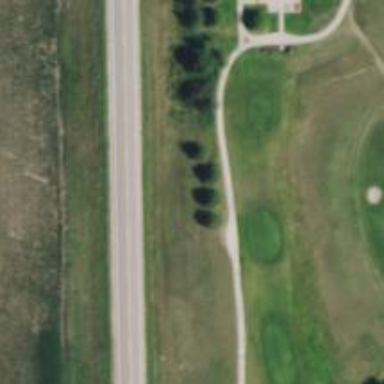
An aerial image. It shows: Golf tee.